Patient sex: M
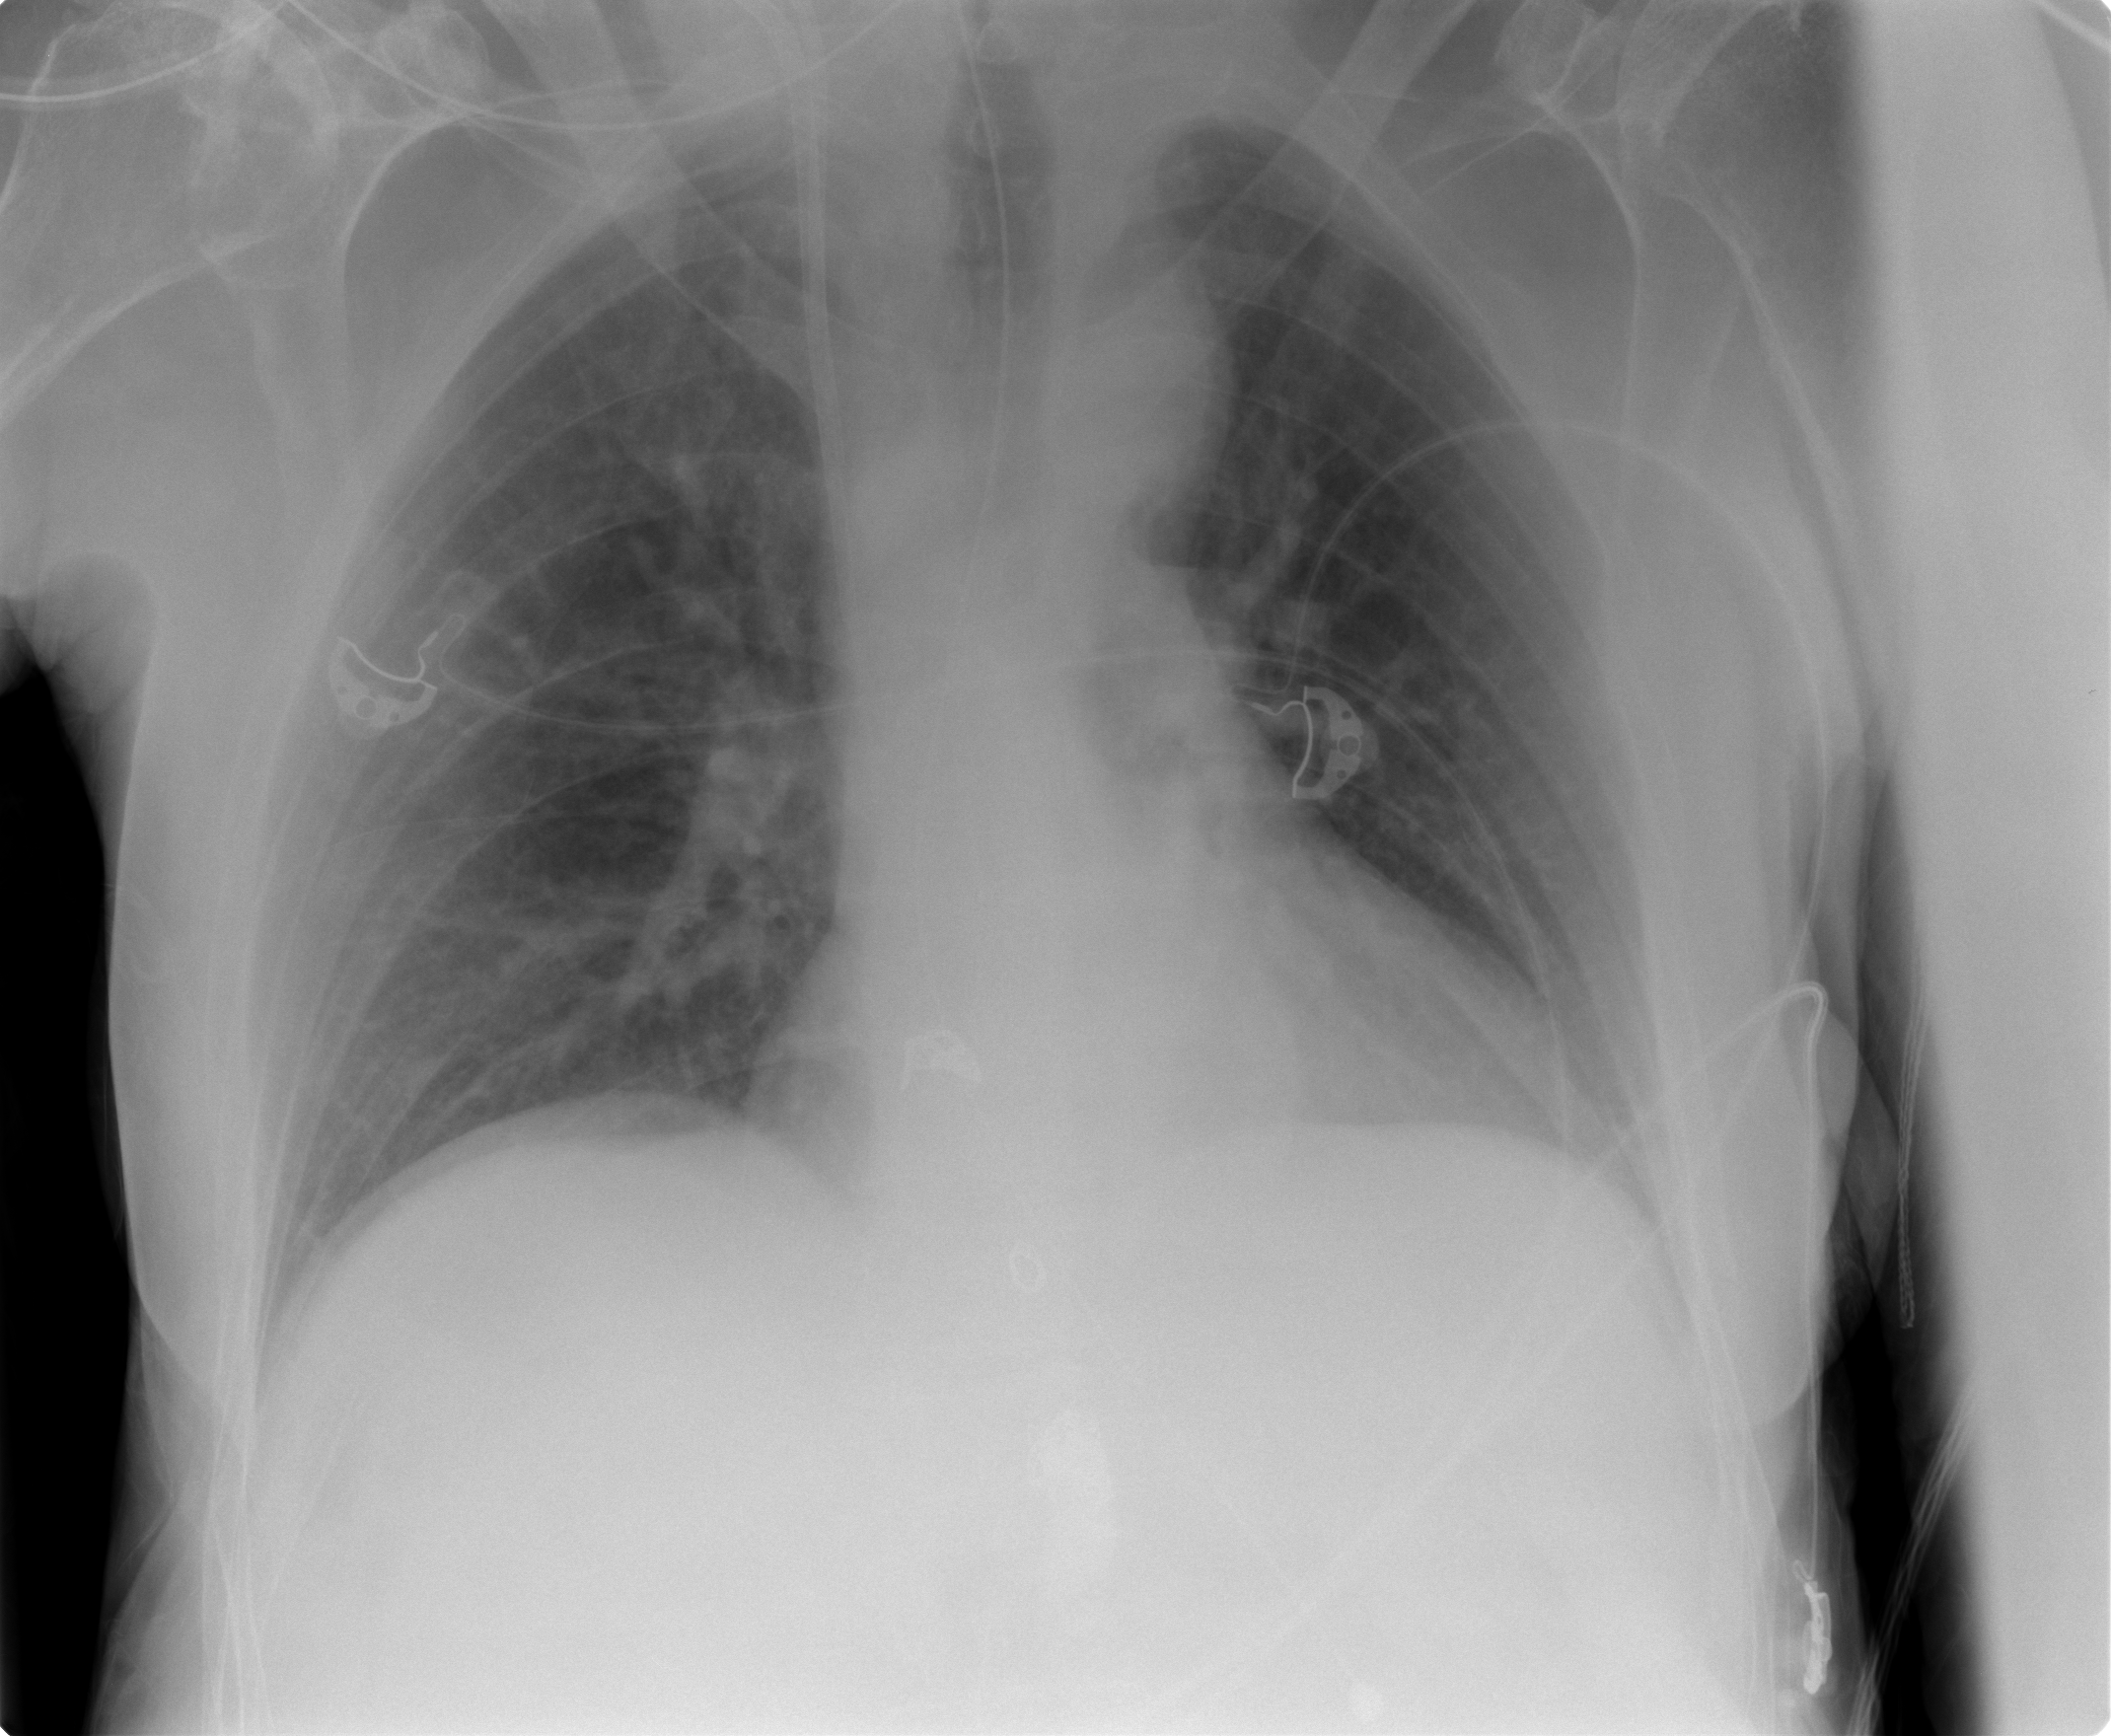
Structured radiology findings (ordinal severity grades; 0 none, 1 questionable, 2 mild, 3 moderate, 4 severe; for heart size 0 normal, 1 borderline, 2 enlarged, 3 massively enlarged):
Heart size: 1
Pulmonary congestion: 2
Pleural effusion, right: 0
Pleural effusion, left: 0
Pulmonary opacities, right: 0
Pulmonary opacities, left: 0
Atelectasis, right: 0
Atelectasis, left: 0